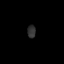
Tissue: prostate
Cell type: T cells
Senescence score: 0.3575
Nuclear area (px): 106
Mean DAPI intensity: 46.943